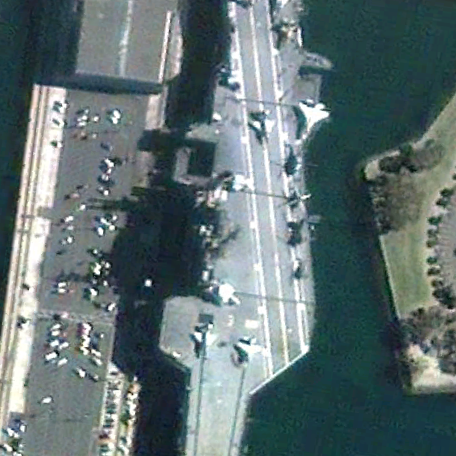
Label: Midway-class_aircraft_carrier